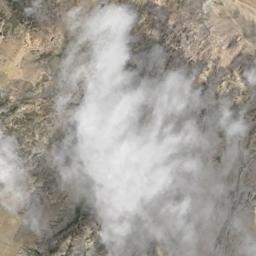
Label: cloud